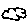
Label: cloud